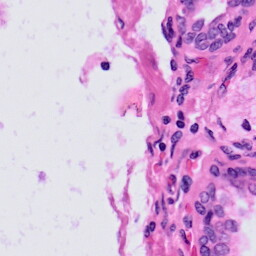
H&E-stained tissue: Prostate